Question: What is the alternative of MethodInvoker in wpf
In 'windows form'I use this code
'''
private void msg()
{
if (this.InvokeRequired)
this.Invoke(new MethodInvoker(msg));
else
textBox1.Text = textBox1.Text + Environment.NewLine + " >> " + readData;
'''
In WPF I am using 'Dispatcher.CheckAccess()' instead of 'this.InvokeRequired' but there is no 'Dispatcher.MethodInvoke()' or 'Dispatcher.Inovke.MethodInvoke()' in wpf
If someone convert mycode to WPF it will be great
Unknown Characters

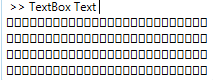
Answer: Then you may use this:
'''
public static class TextBoxExtensions
{
public static void CheckAppendText(this TextBoxBase textBox, string msg, bool waitUntilReturn = false)
{
Action append = () => textBox.AppendText(msg);
if (textBox.CheckAccess())
{
append();
}
else if (waitUntilReturn)
{
textBox.Dispatcher.Invoke(append);
}
else
{
textBox.Dispatcher.BeginInvoke(append);
}
}
}
'''
And call it like
'''
private void msg()
{
textBox1.CheckAppendText(Environment.NewLine + " >> " + readData);
}
'''
When updating the UI from a background thread, you should generally use 'BeginInvoke' rather than 'Invoke' to avoid the possibility of a hang waiting for the UI thread to process the request while that thread is in turn waiting for something from the background thread.